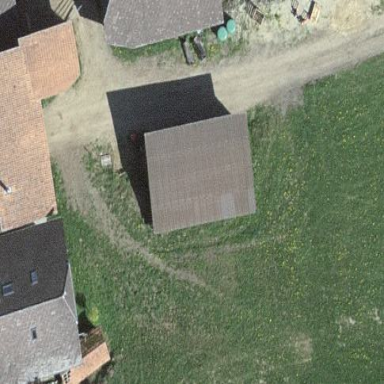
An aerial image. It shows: Shed building.